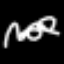
Label: squiggle